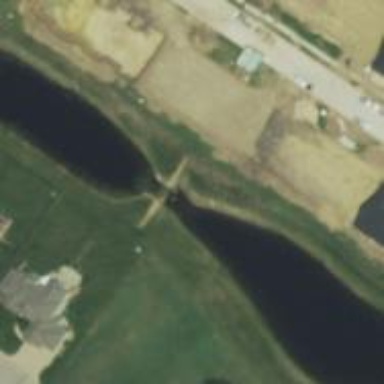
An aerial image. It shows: Weir in waterway.